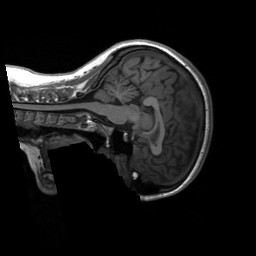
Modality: T1w
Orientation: sagittal
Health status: healthy
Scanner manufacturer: siemens
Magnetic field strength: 3 T
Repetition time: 2.3 s
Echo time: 0.00207 s